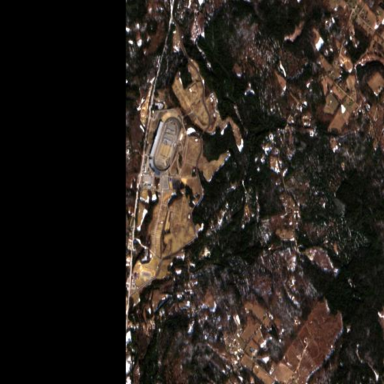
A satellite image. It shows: Sports center focused on motor sports.